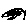
Label: zigzag